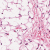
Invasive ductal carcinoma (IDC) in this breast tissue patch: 0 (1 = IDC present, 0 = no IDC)